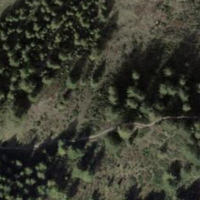
EUNIS habitat code: 31
Species observed at this site:
Rhododendron ferrugineum
Botrychium lunaria
Bartsia alpina
Astrantia minor